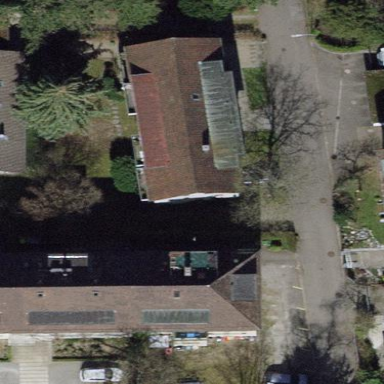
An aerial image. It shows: Building with tiled roof.